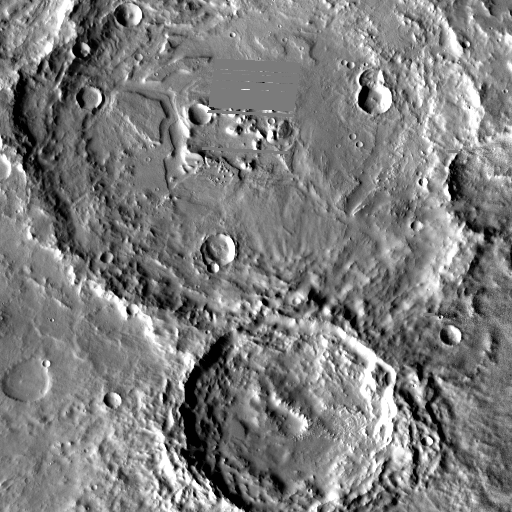
Crater classes present: Background, Other, Layered, Buried